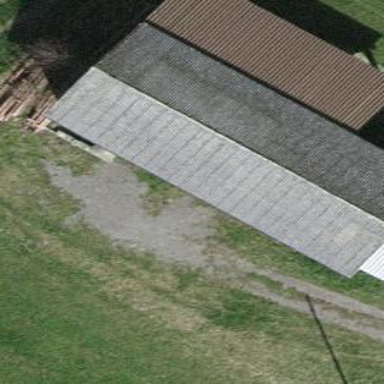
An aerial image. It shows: Barn.